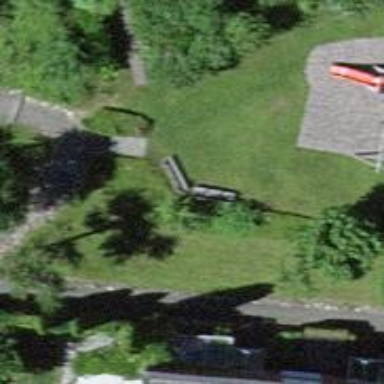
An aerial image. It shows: Bench.